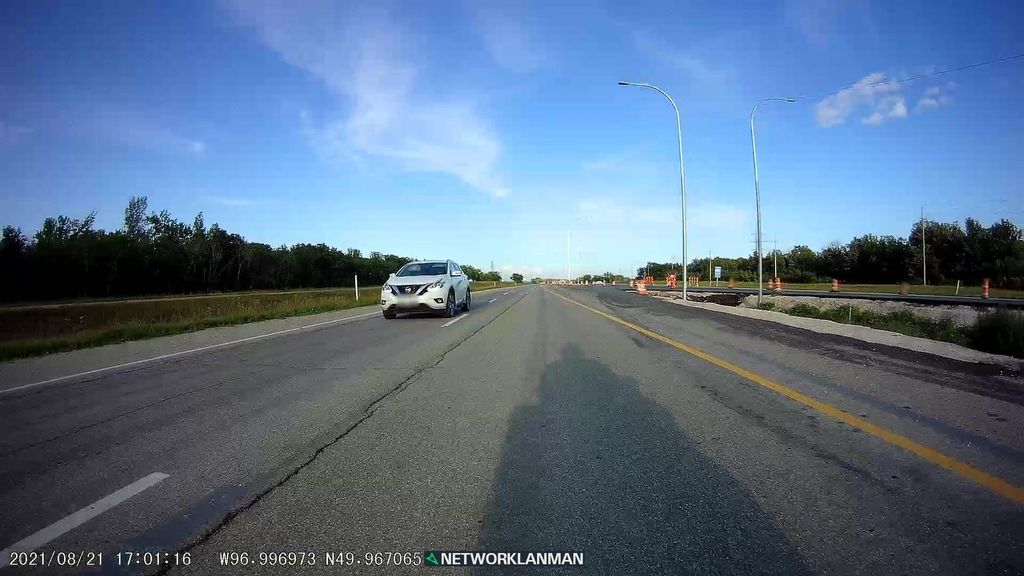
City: winnipeg